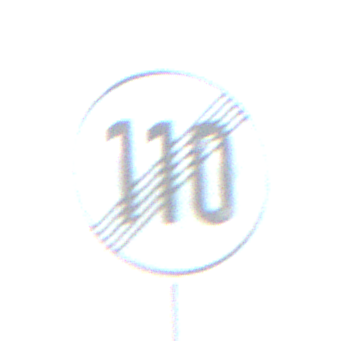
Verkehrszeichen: EndeGeschwindigkeit110
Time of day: SunriseSunset
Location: Outdoor (Nature)
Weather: PartlyCloudy
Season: NotSpecified
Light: Natural